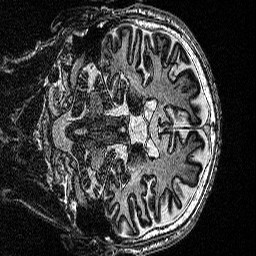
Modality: MP2RAGE
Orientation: coronal
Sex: male
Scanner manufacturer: siemens
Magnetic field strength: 3 T
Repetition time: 5 s
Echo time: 0.00292 s